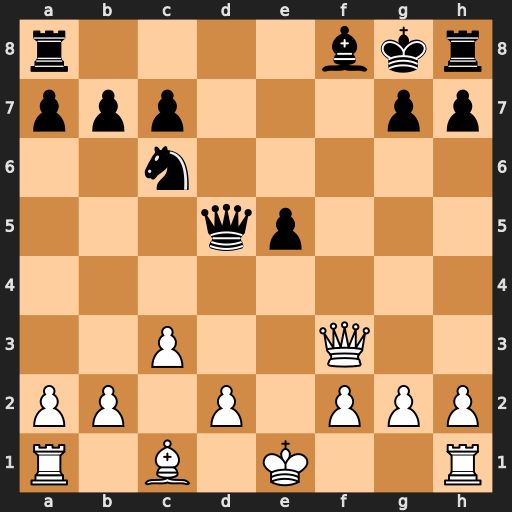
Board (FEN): r4bkr/ppp3pp/2n5/3qp3/8/2P2Q2/PP1P1PPP/R1B1K2R
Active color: w
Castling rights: KQ
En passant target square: -
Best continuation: Qxd5#